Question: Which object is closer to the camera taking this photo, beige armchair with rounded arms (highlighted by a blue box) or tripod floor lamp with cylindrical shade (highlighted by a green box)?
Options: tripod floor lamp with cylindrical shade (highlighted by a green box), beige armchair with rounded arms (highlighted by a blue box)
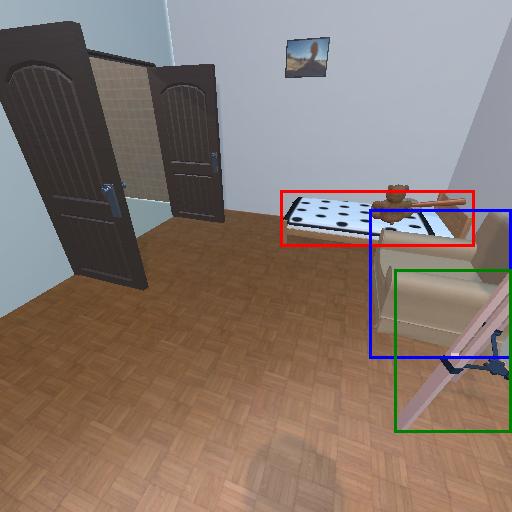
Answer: tripod floor lamp with cylindrical shade (highlighted by a green box)